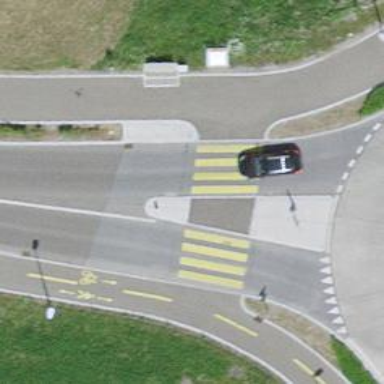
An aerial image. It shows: Uncontrolled crossing with zebra marking and crossing island.